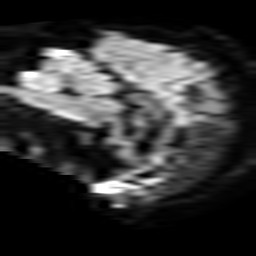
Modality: TRACE
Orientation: sagittal
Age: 62
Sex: male
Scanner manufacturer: philips
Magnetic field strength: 3 T
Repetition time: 3.208 s
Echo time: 0.076 s